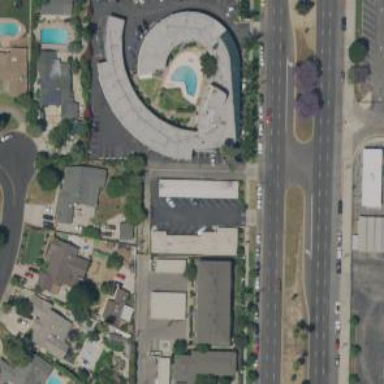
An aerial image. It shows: Motel building.